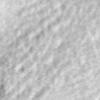
Label: no_change